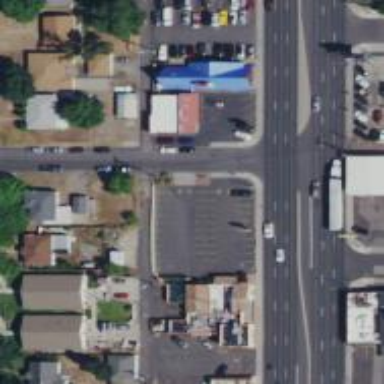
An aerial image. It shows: Alley classified as service road.